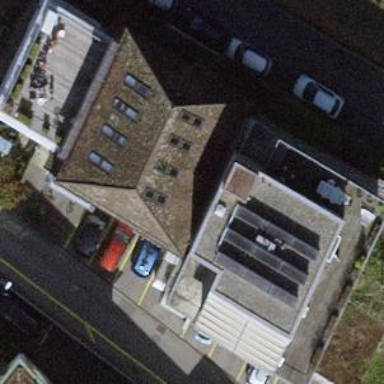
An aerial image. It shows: Hipped roof on apartment building.